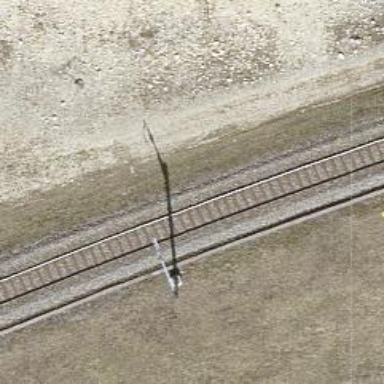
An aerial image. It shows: Catenary mast for power lines.